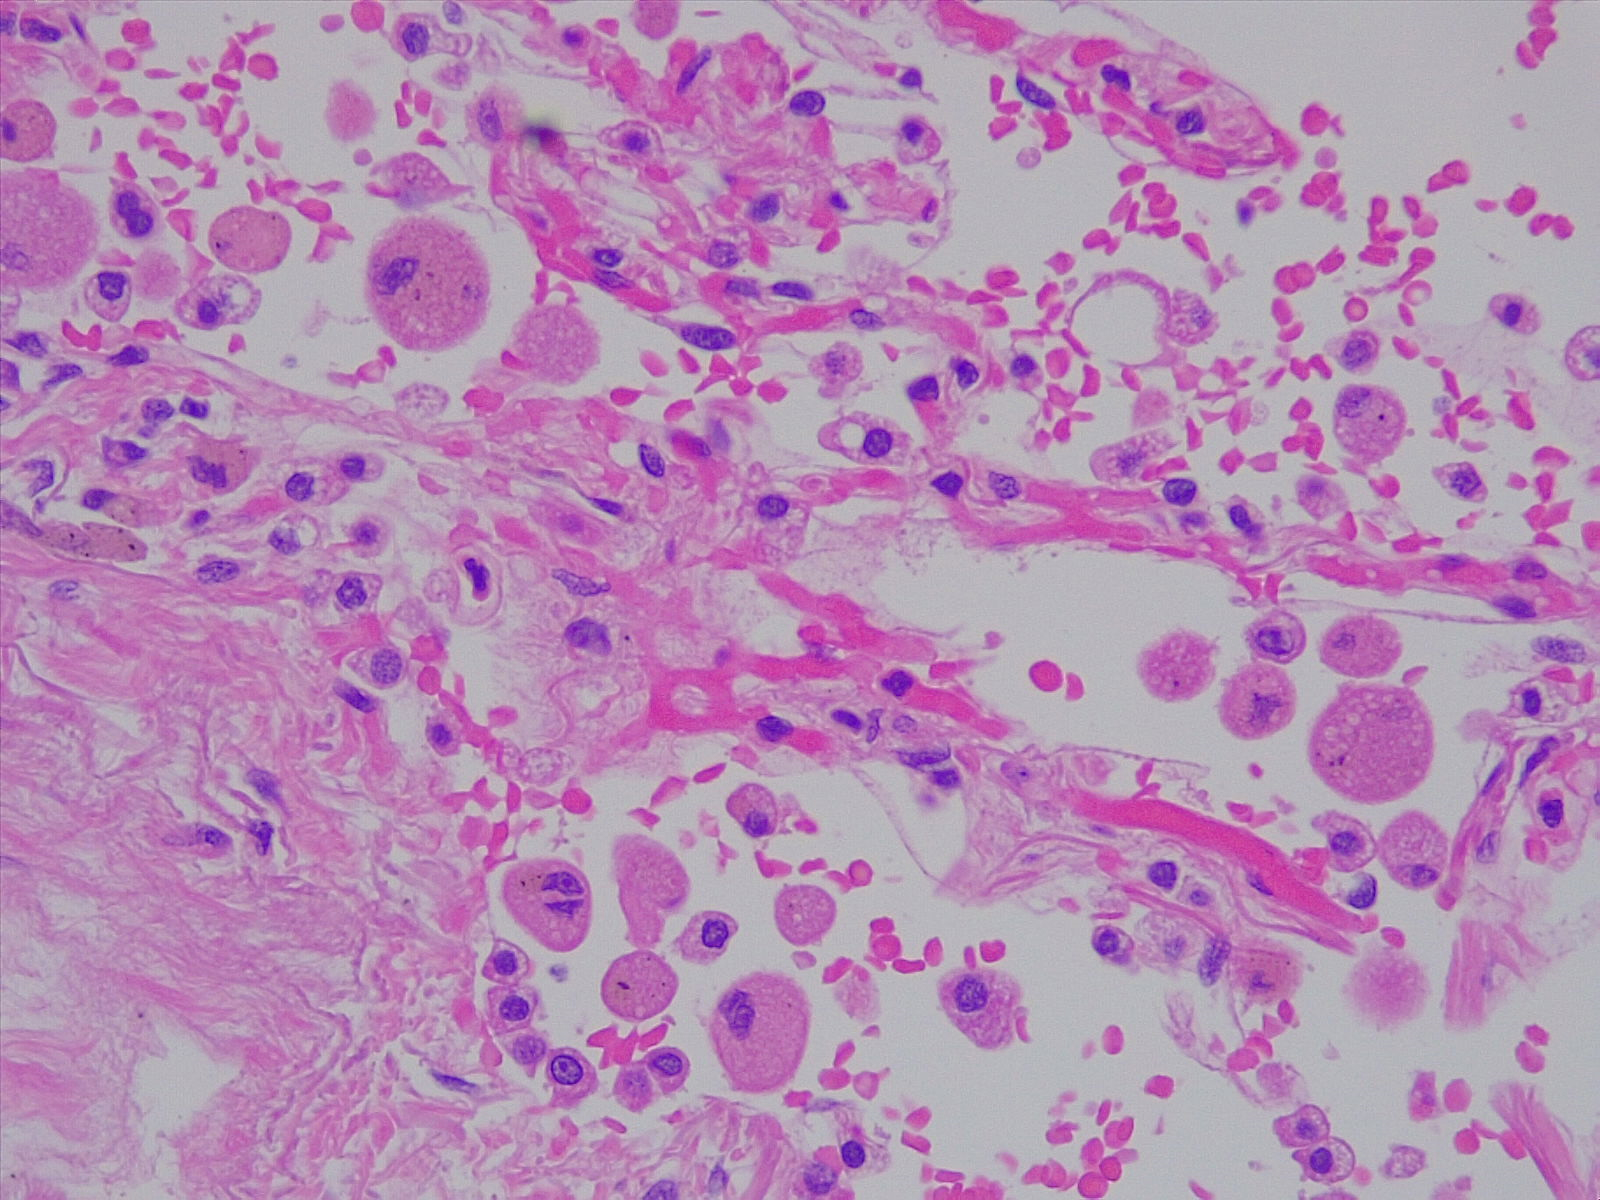
Label: normal lung tissue